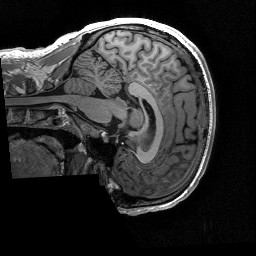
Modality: T1w
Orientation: sagittal
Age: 32
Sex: male
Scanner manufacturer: siemens
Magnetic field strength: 3 T
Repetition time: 2.53 s
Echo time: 0.00267 s